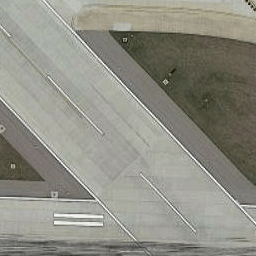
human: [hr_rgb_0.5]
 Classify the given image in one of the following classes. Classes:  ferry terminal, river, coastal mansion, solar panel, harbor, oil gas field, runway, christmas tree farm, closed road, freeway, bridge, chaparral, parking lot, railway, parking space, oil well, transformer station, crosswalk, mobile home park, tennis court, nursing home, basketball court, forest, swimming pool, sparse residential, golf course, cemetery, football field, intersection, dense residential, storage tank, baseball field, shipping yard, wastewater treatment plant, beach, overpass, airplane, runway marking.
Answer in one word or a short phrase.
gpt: runway